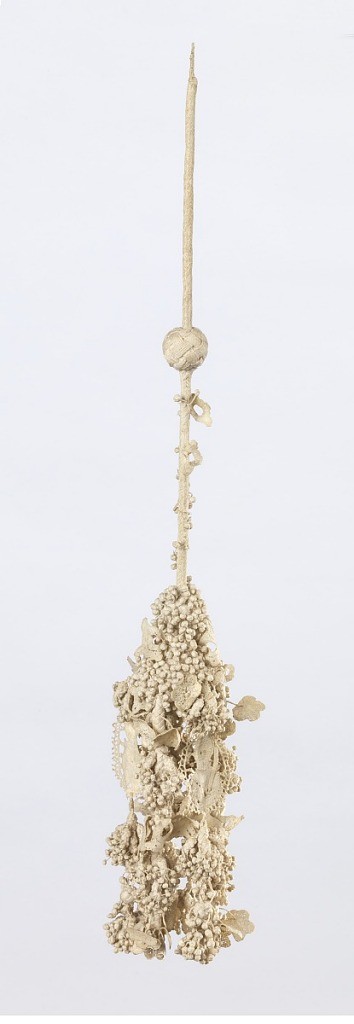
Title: Tassel
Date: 17th century
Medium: linen Technique: braided and knotted, with bobbin lace Label: Braided and knotted linen, wood
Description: Long linen tassel, braided and knotted, with bobbin lace. Loop attached to long cord, terminating in pear-shaped unit which is completely covered with tiny knottings and from which are suspended six long design elements of tiny knots alternating with bobbin lace medallions, floral petals, and leaves.